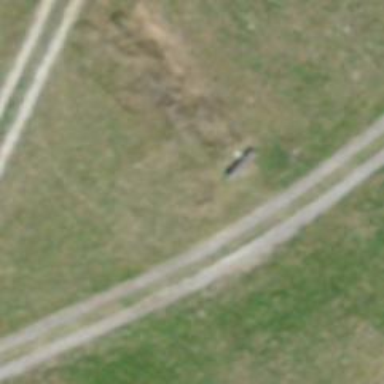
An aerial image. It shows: Bench.